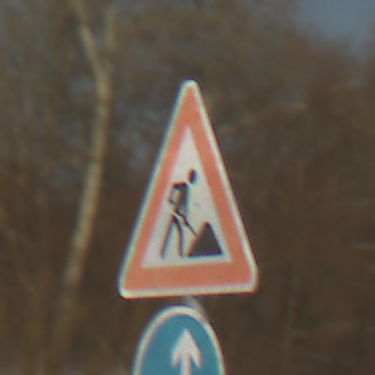
Verkehrszeichen: Arbeitsstelle
Zusatzzeichen unten: VorgeschriebeneFahrtrichtungGeradeausOderLinks
Umgebung: Outdoor, Suburban
Tageszeit: MorningAfternoon
Wetter: PartlyCloudy
Licht: Natural
Jahreszeit: NotSpecified
Kontrast: HighContrast